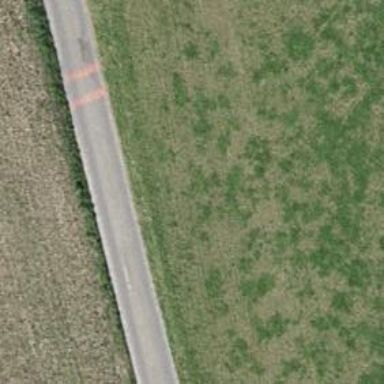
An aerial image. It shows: Unclassified road.